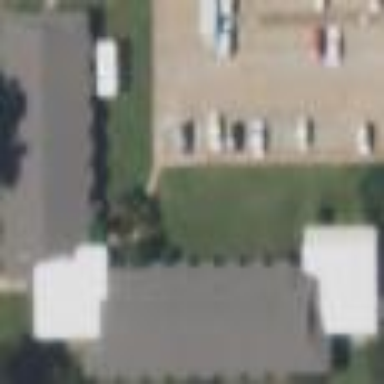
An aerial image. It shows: Office building with gabled roof.